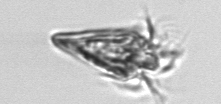
Label: Strombidium_tintinnodes